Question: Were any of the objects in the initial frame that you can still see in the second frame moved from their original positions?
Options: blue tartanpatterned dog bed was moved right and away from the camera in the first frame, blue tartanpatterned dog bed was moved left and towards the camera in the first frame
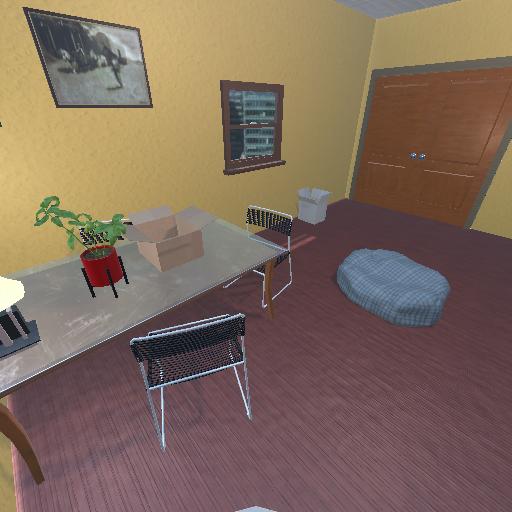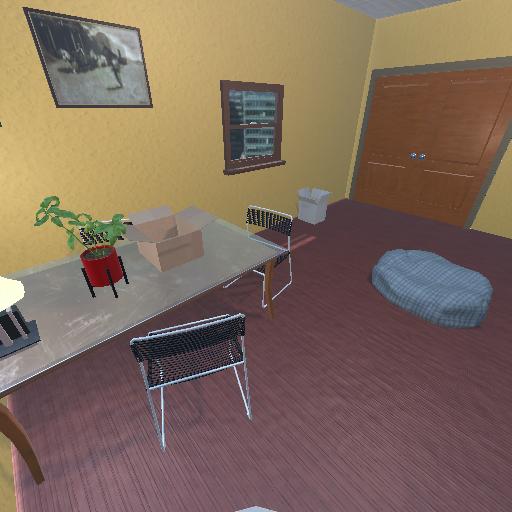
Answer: blue tartanpatterned dog bed was moved right and away from the camera in the first frame